Chest X-ray:
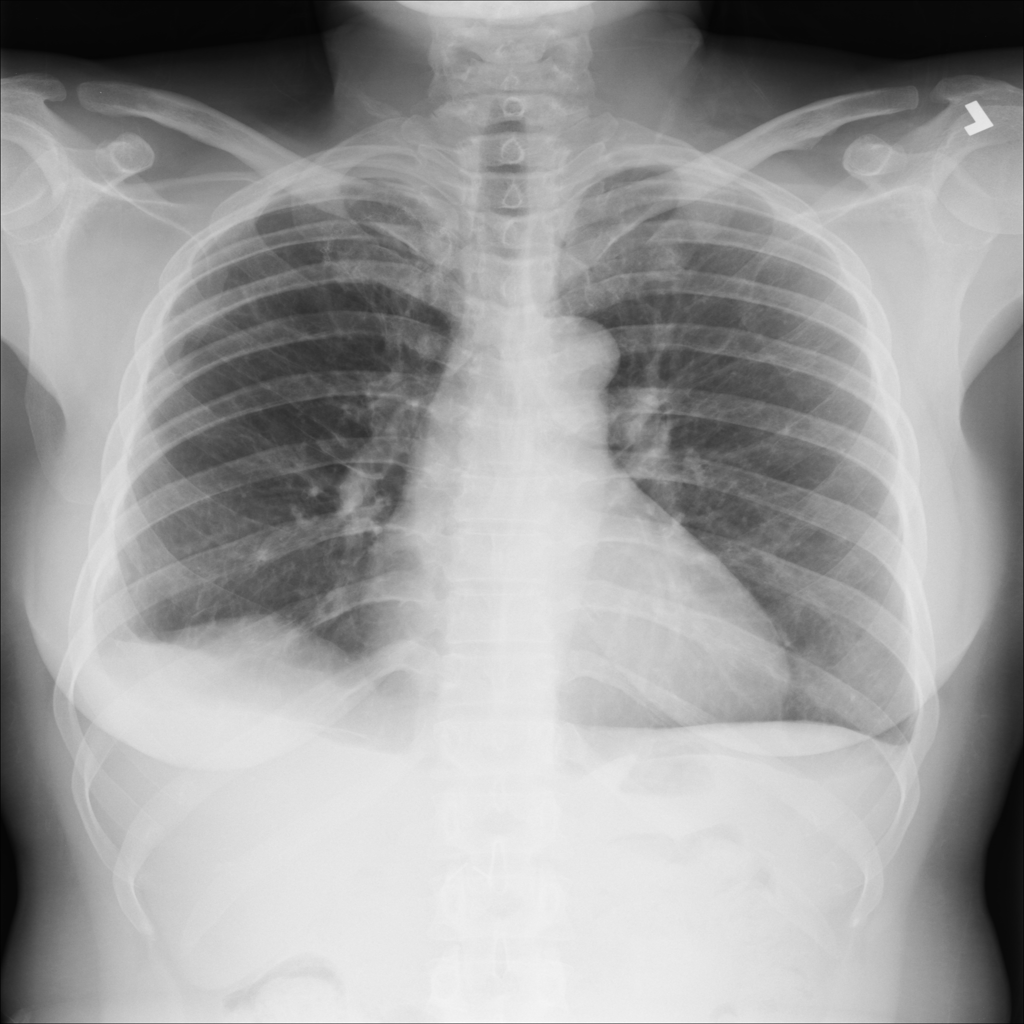
Findings: Pleural Thickening
No abnormal finding: no